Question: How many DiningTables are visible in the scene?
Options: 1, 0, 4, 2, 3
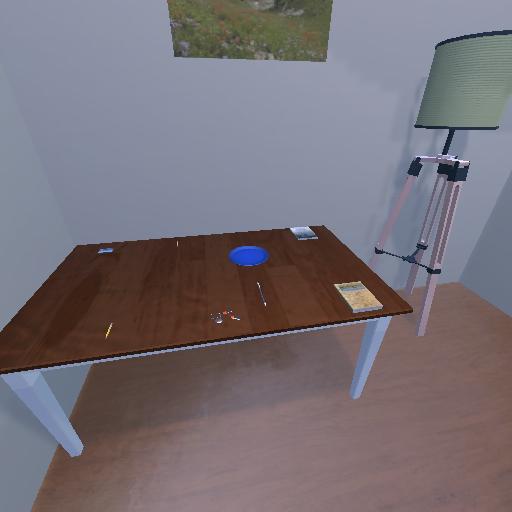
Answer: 1